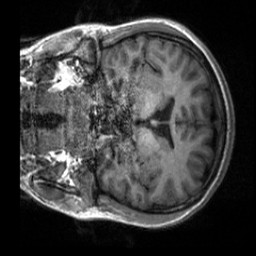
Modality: T1w
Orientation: coronal
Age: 22
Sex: female
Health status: healthy
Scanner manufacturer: siemens
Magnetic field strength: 3 T
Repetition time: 2 s
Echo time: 0.00232 s